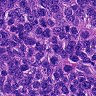
Metastatic tissue present: yes